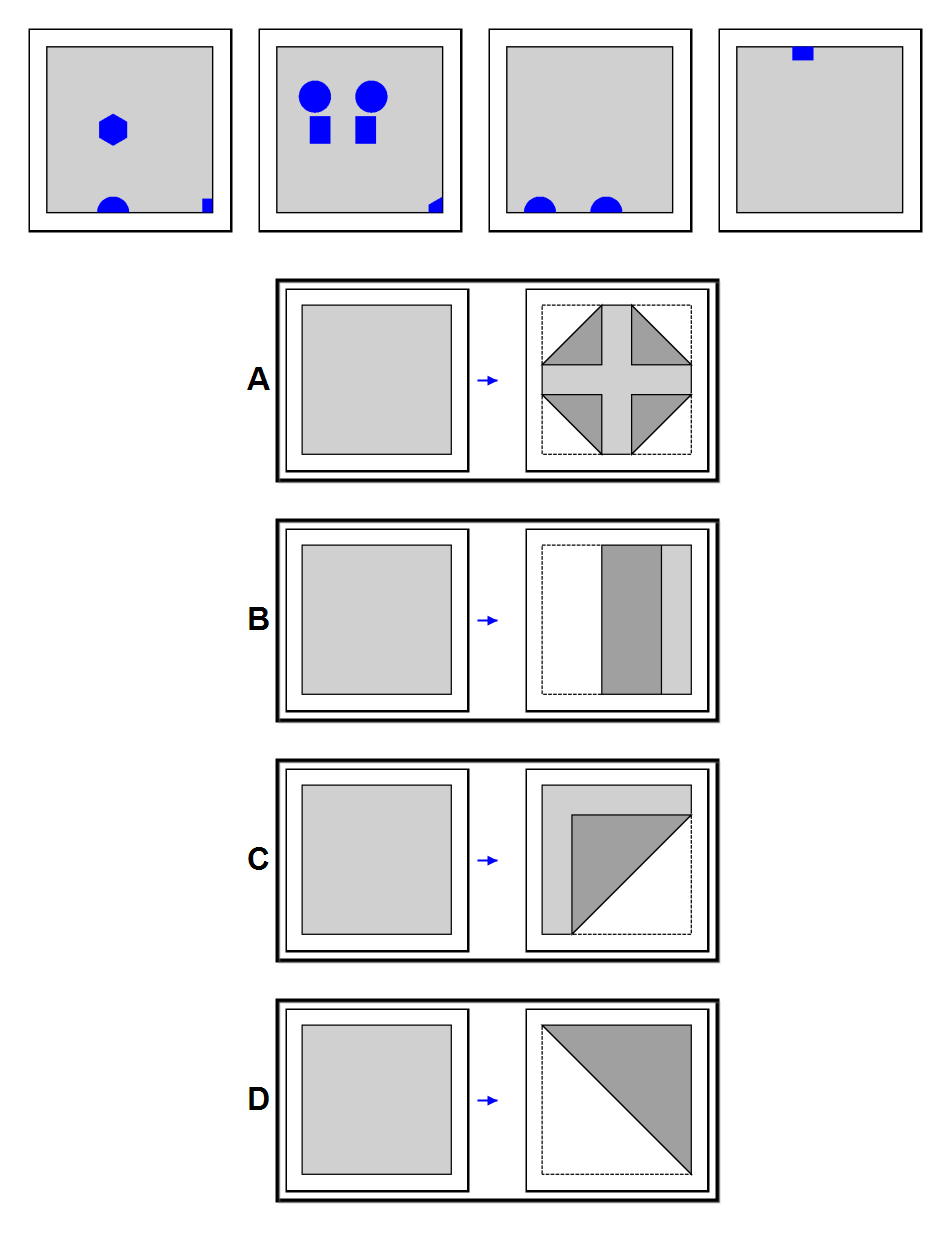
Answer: B